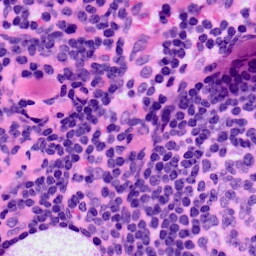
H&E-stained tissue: LymphNode